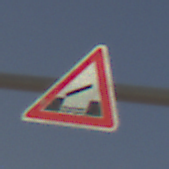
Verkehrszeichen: BeweglicheBruecke
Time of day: MorningAfternoon
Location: Outdoor (Suburban)
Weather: Clear
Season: NotSpecified
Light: Natural